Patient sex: M
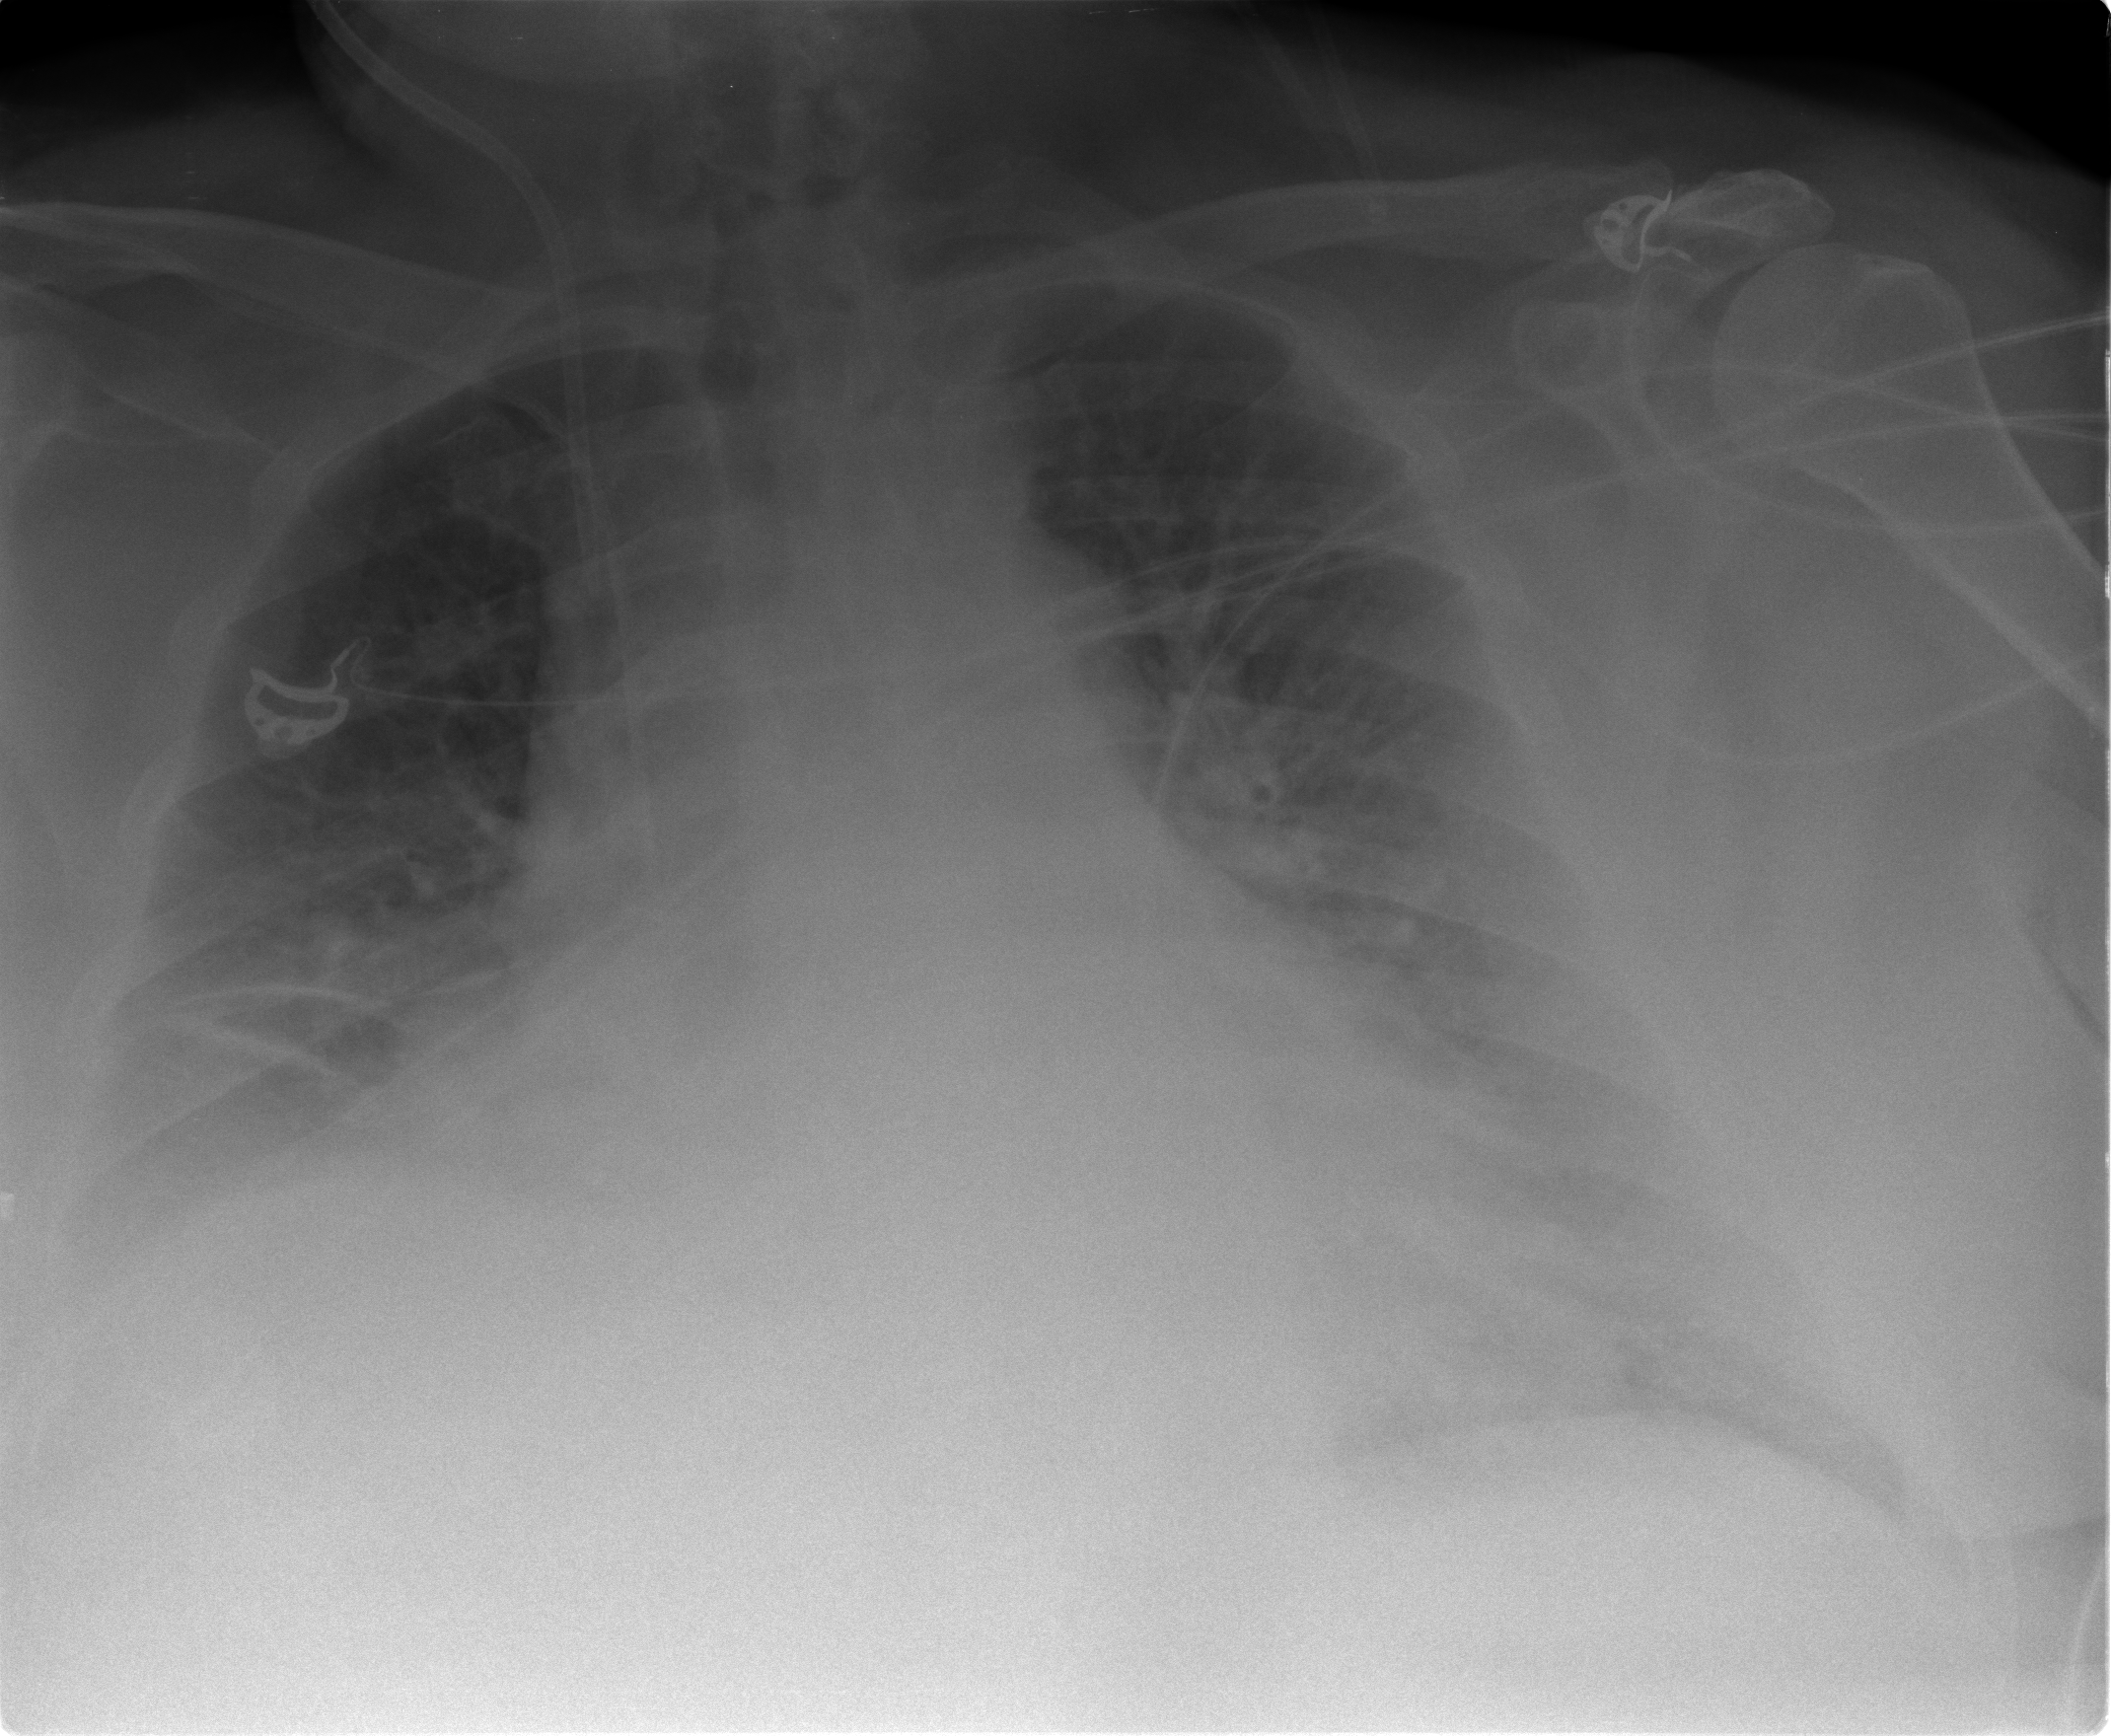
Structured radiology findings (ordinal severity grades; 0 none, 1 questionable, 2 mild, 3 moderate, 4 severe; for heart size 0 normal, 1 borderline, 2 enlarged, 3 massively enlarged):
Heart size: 2
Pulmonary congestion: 3
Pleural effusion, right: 2
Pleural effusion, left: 2
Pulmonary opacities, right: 1
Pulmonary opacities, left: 1
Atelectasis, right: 2
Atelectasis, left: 2